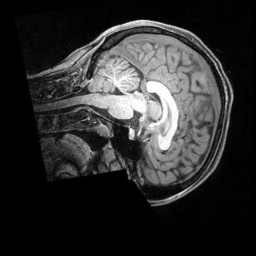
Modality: T1w
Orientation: sagittal
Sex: female
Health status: ill
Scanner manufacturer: siemens
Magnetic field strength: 3 T
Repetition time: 2.4 s
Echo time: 0.00201 s